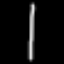
Label: line